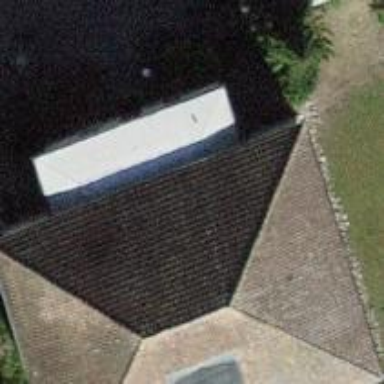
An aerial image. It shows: Building with tiled roof.